Field crop: tomato
Growth stage: 2
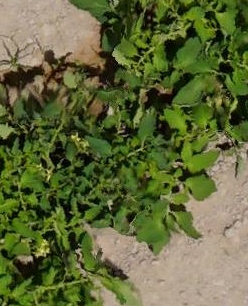
Species: tomato